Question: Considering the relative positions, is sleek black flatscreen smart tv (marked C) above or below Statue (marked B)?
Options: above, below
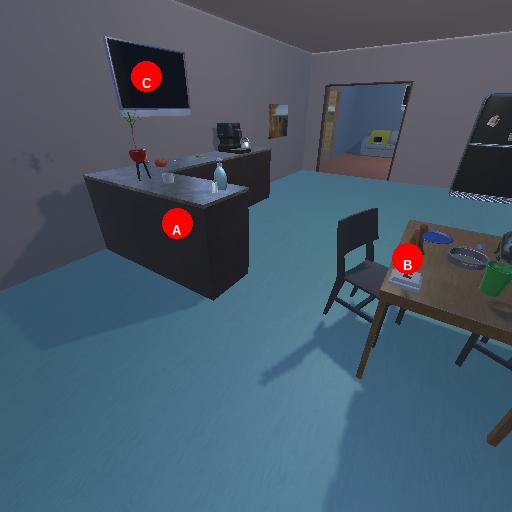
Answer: above